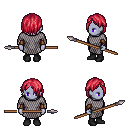
a pixel art fantasy rpg character, female body template, dark elf, purple skin, chain mail, teal pants, ruby red bangs hairstyle, cloth bracers, black shoes, spear, four views (front, back, left, right), 2x2 character sprite sheet, small pixel art, hard edges, no anti-aliasing